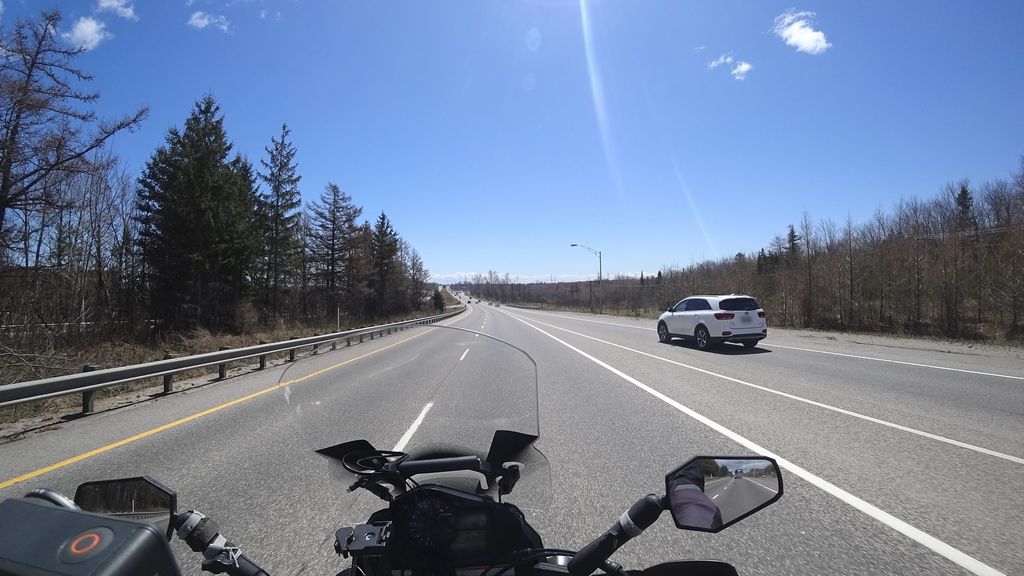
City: quebec_city